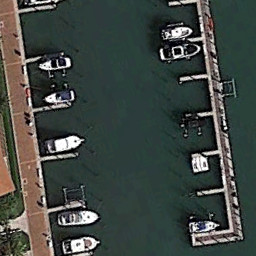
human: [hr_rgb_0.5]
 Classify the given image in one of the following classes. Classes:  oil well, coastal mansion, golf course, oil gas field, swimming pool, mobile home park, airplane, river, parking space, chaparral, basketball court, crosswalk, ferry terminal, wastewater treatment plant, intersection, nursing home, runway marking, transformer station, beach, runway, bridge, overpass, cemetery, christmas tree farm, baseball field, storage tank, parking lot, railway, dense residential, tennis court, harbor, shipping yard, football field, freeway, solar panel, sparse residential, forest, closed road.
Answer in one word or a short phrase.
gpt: ferry terminal